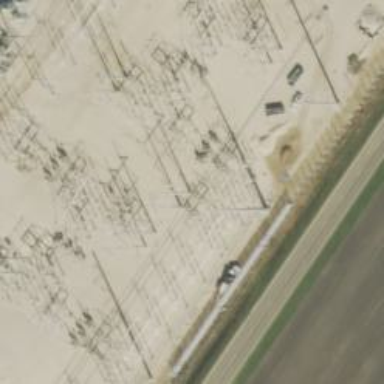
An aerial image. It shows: Switch for power supply.